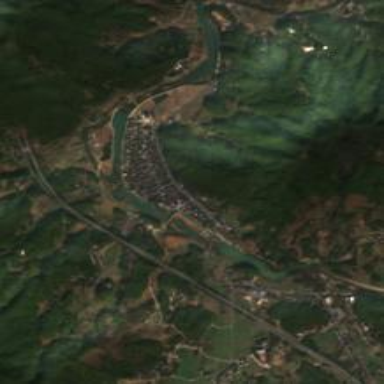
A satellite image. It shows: Ethnic township within town.